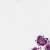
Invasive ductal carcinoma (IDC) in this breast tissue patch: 0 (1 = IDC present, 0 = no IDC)